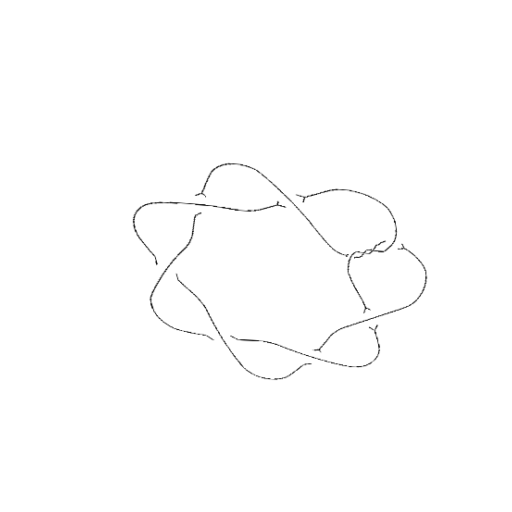
Crossing number: 10